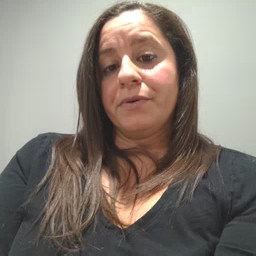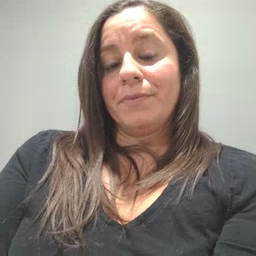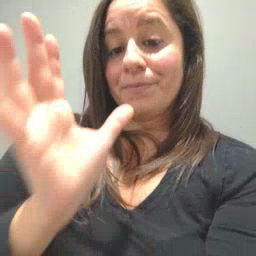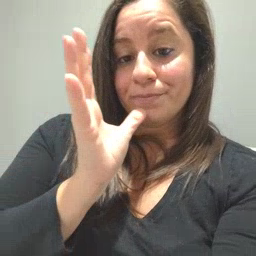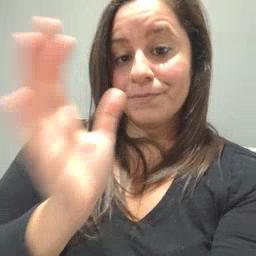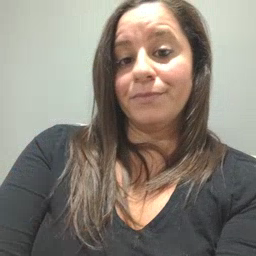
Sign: mom